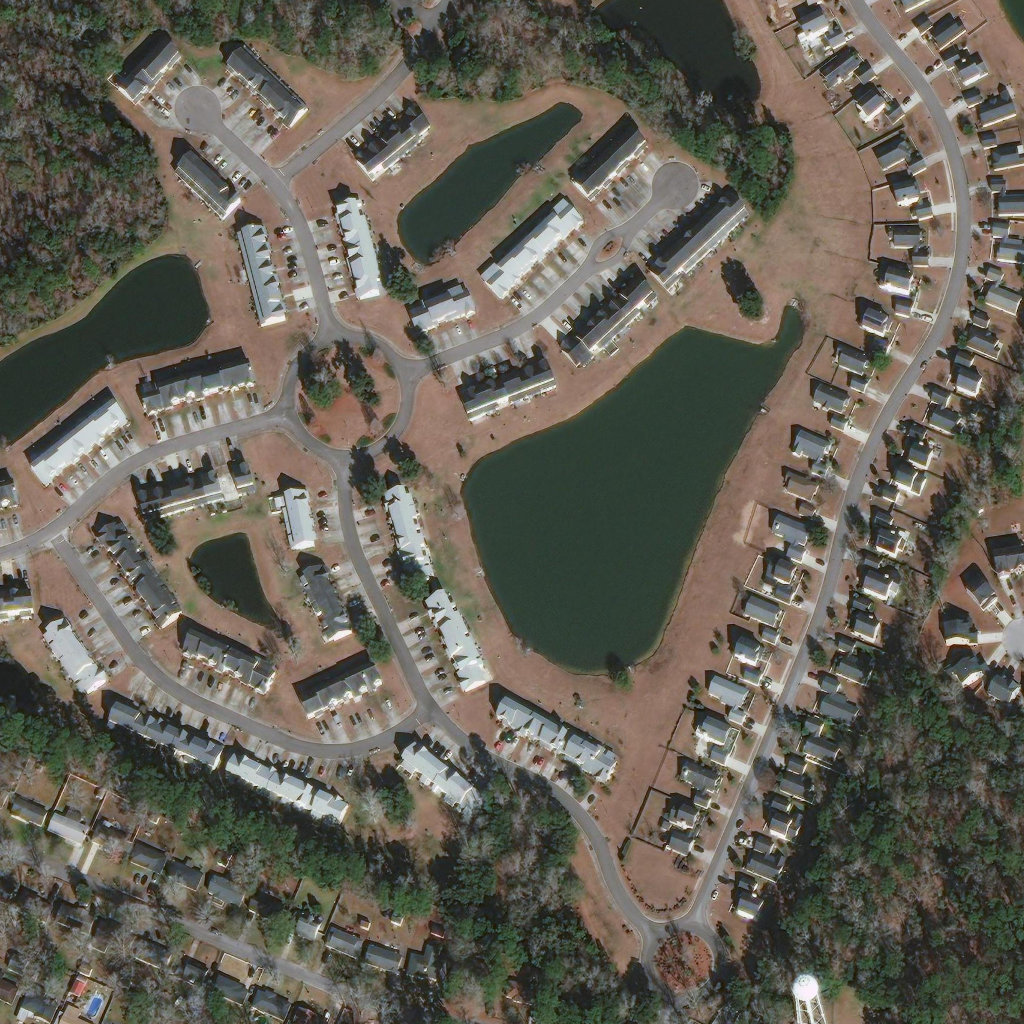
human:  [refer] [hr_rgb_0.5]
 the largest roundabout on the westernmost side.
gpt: <box>[[25, 30, 42, 47, 0]]</box>